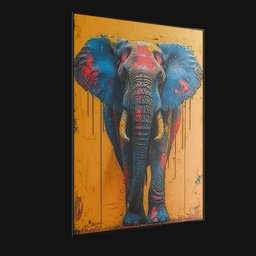
Label: decoration